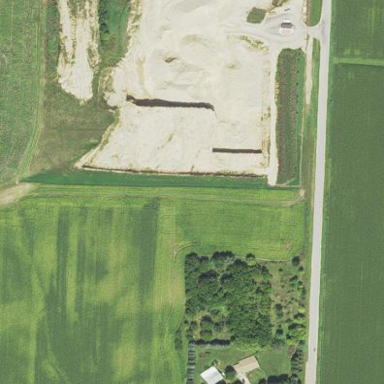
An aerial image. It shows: Quarry area.